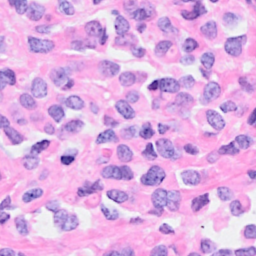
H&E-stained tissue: Breast